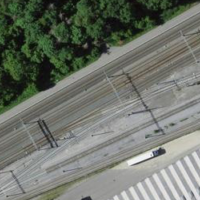
EUNIS habitat code: 57
Species observed at this site:
Linaria vulgaris